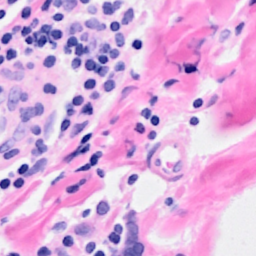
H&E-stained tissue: Breast